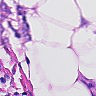
Metastatic tissue present: yes